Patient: sex F, age 26
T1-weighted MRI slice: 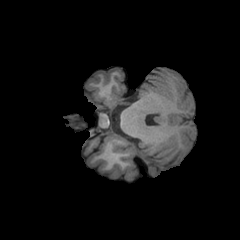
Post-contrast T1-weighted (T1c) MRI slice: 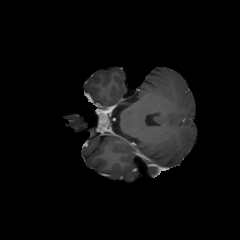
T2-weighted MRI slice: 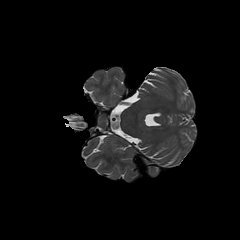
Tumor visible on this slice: no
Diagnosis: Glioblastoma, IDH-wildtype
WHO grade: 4